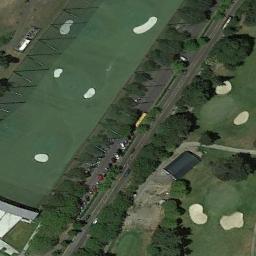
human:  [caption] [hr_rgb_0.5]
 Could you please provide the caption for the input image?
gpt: There are many trees near the golf course .

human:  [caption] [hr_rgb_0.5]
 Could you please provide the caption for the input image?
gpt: There are three large bunkers and two paths .

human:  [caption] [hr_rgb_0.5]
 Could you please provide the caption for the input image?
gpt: The golf course has some putting greens, Fairways, Barrier trees and sandpits and a road goes through the golf course .

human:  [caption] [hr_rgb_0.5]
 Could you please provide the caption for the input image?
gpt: There are sand bunkers, Trees and buildings on a large green lawn on the golf course, And there are several cars on the road next to the golf course .

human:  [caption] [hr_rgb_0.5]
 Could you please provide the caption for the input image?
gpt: A parking lot in the middle of the golf course with some bunkers .